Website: home-depot
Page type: payment
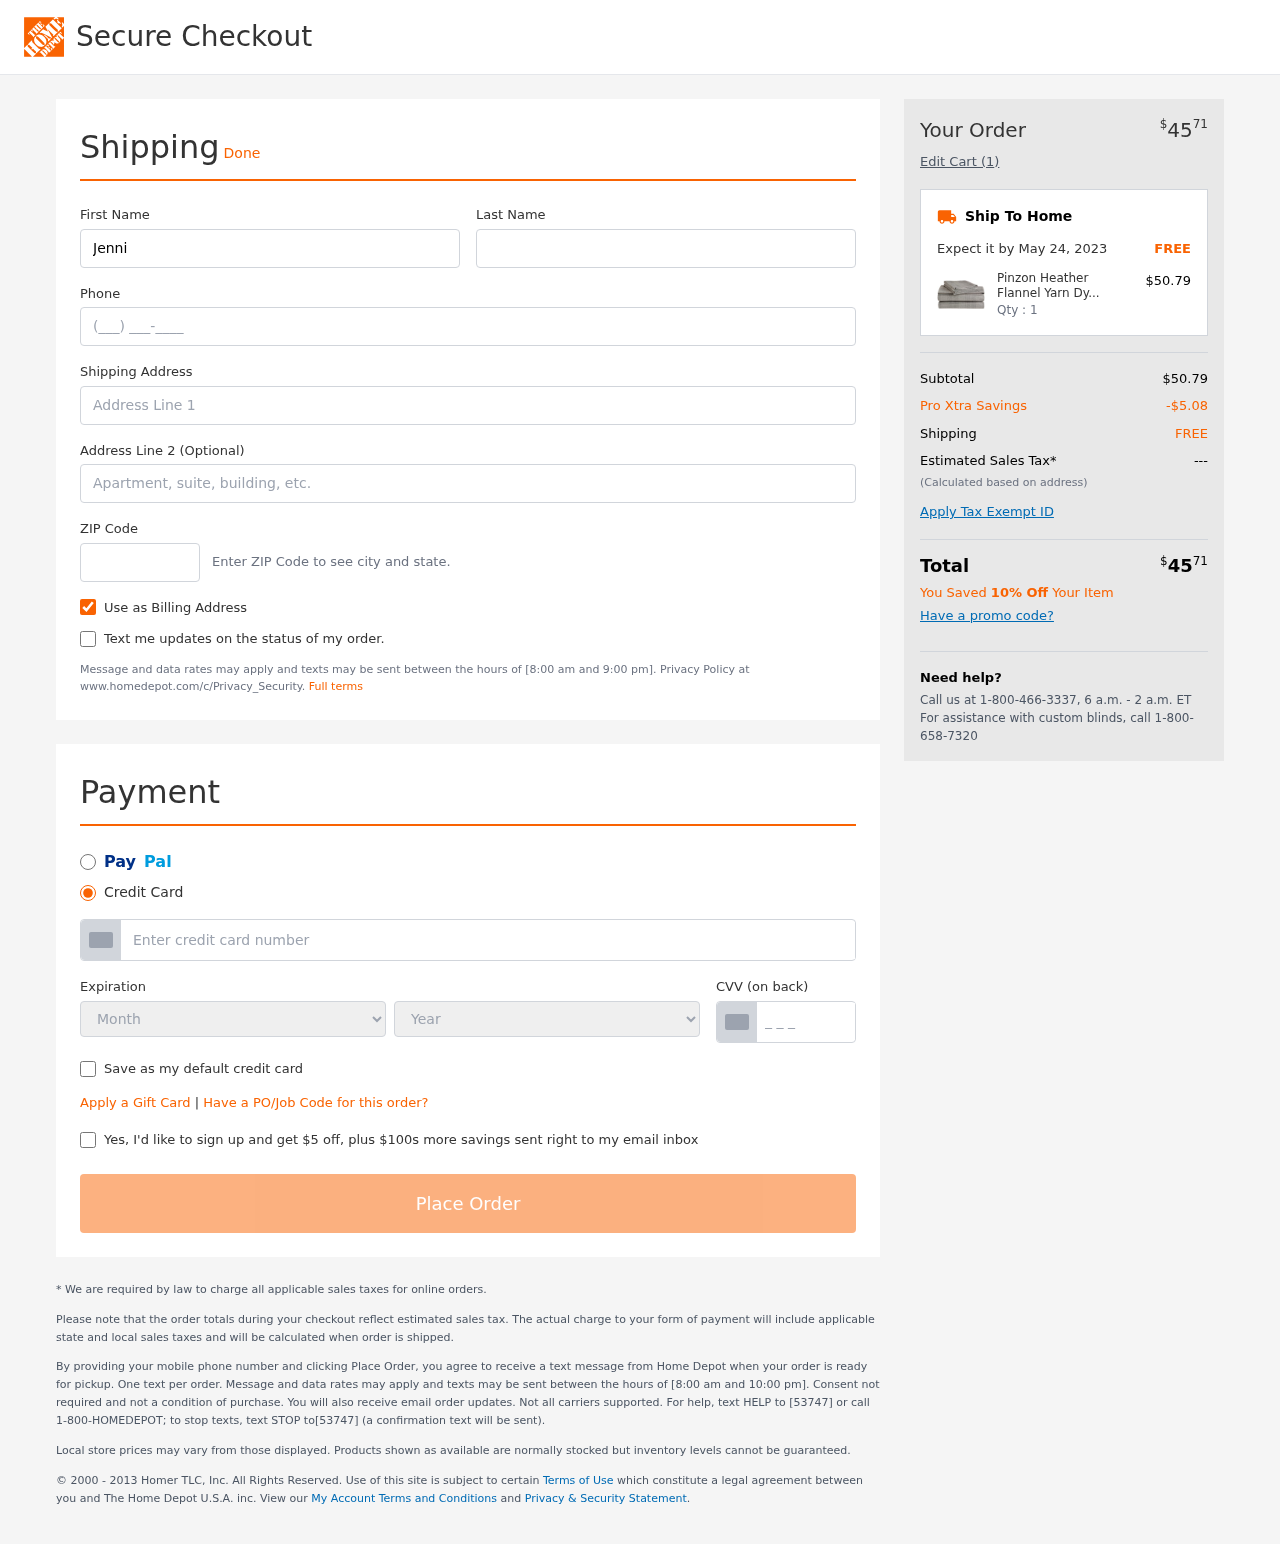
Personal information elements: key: PII_CARD_CVV
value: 150
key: PII_CARD_EXPIRY_MONTH
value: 11
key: PII_CARD_EXPIRY_YEAR
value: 30
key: PII_CARD_NUMBER
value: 6503 7620 7729 3532
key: PII_FIRSTNAME
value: Jennifer
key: PII_LASTNAME
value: Perry
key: PII_PHONE
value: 7699185804
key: PII_POSTCODE
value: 00521
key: PII_STREET
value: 09985 Brewer Point Suite 651
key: PII_STREET2
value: Suite 923
Product elements: key: PRODUCT1_NAME
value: Pinzon Heather Flannel Yarn Dyed 5.4-Ounce Sheet Sets
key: PRODUCT1_PRICE
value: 50.79
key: PRODUCT1_QUANTITY
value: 1
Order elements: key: ORDER_TOTAL
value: $4571
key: ORDER_NUM_ITEMS
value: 1
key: ORDER_DELIVERY_DATE
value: May 24, 2023
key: ORDER_SUBTOTAL
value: $50.79
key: ORDER_DISCOUNT
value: -$5.08
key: ORDER_SHIPPING_COST
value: FREE